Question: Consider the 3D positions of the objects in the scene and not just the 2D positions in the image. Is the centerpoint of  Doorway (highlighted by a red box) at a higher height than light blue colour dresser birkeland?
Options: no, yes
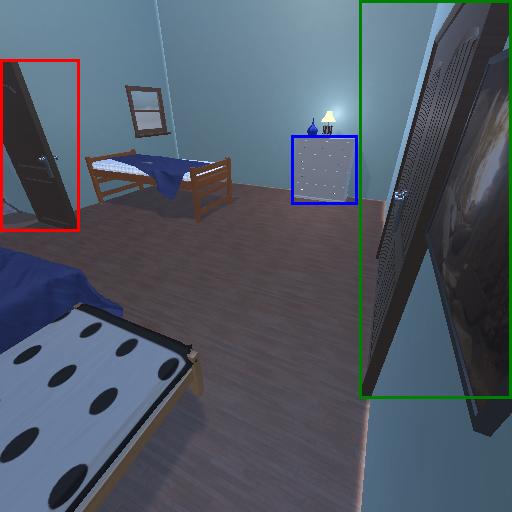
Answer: no